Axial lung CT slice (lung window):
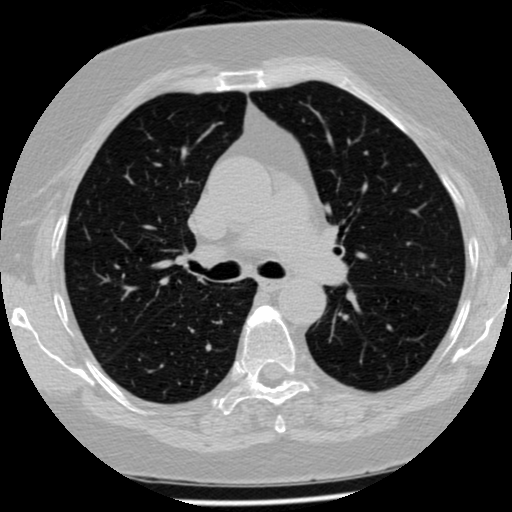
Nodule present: no